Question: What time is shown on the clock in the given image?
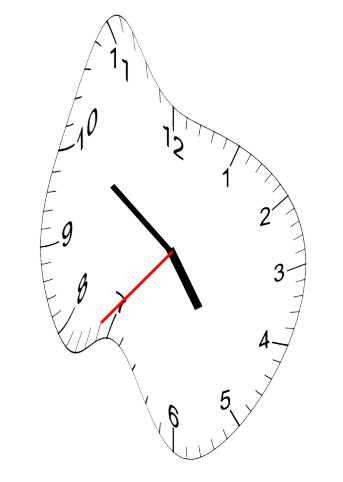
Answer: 04:50:37